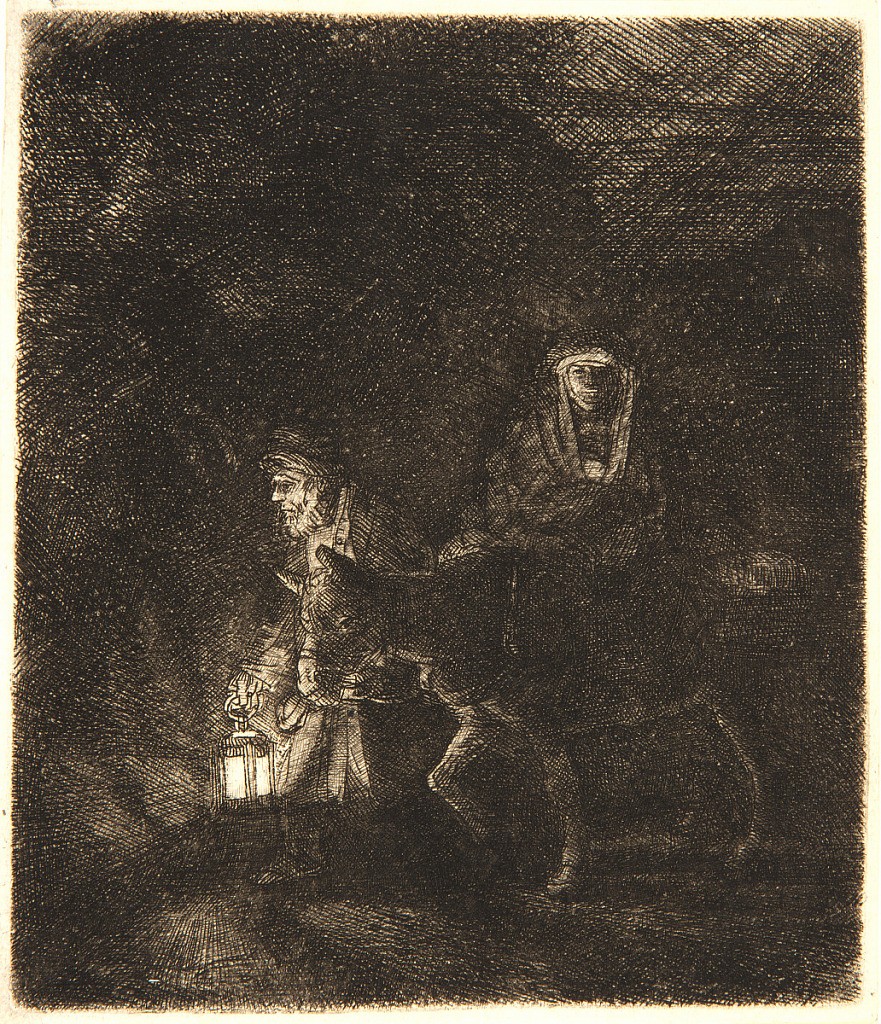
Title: The Flight Into Egypt: A Night Piece
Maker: Rembrandt Harmensz van Rijn, Dutch, 1606–1669
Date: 1651
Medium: Etching on off-white laid paper
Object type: Print
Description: Vertical rectangle. A night scene: Joseph, with his lantern, leads the donkey bearing the Virgin. Figures move to left.